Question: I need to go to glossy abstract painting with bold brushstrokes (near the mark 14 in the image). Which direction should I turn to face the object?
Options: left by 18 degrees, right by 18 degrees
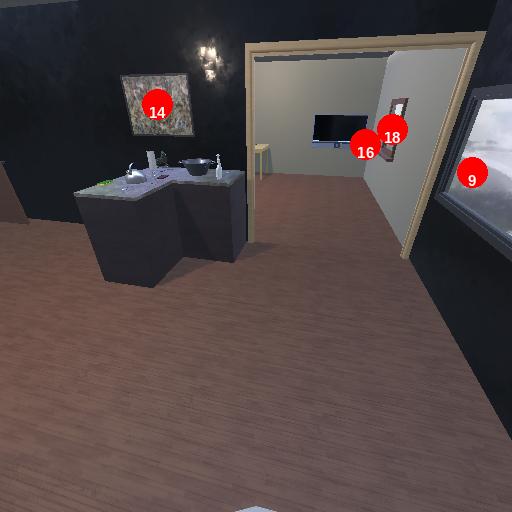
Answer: left by 18 degrees